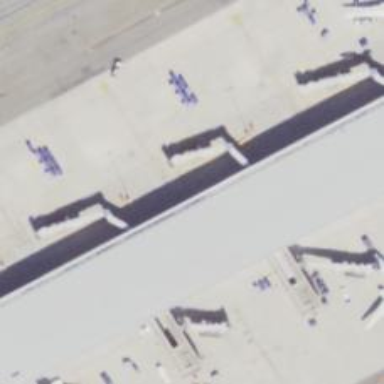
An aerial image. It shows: Airport gate.